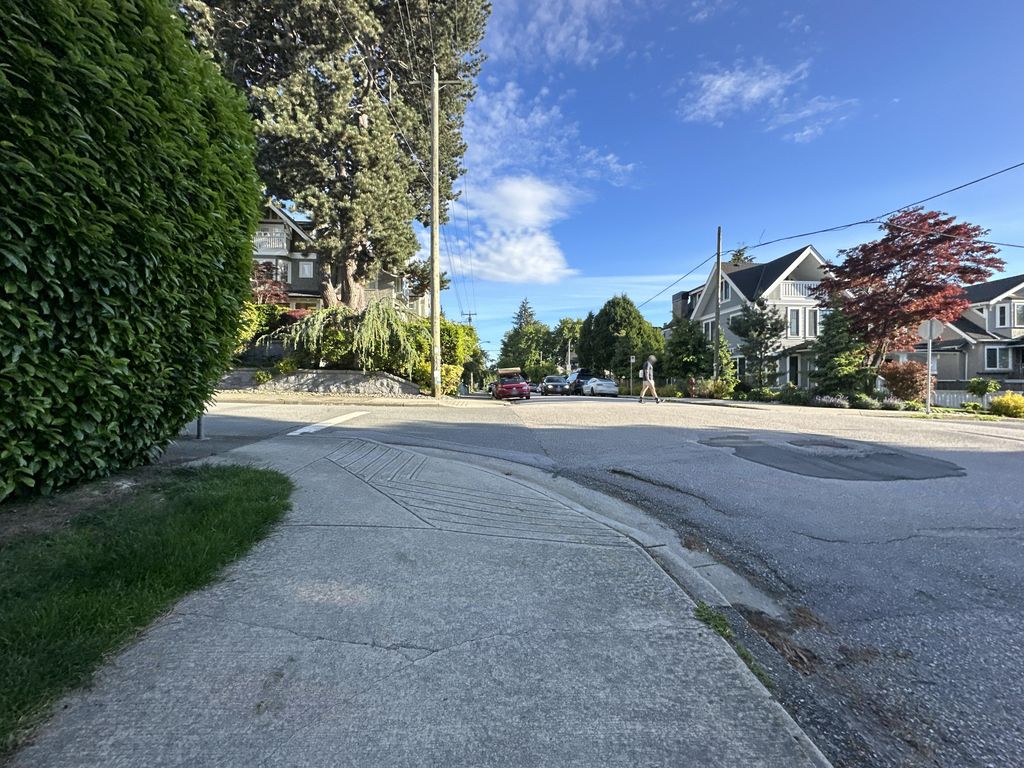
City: vancouver